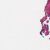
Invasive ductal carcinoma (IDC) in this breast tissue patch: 0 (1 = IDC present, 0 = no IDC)